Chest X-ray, PA view. Patient: 58 years old, sex M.
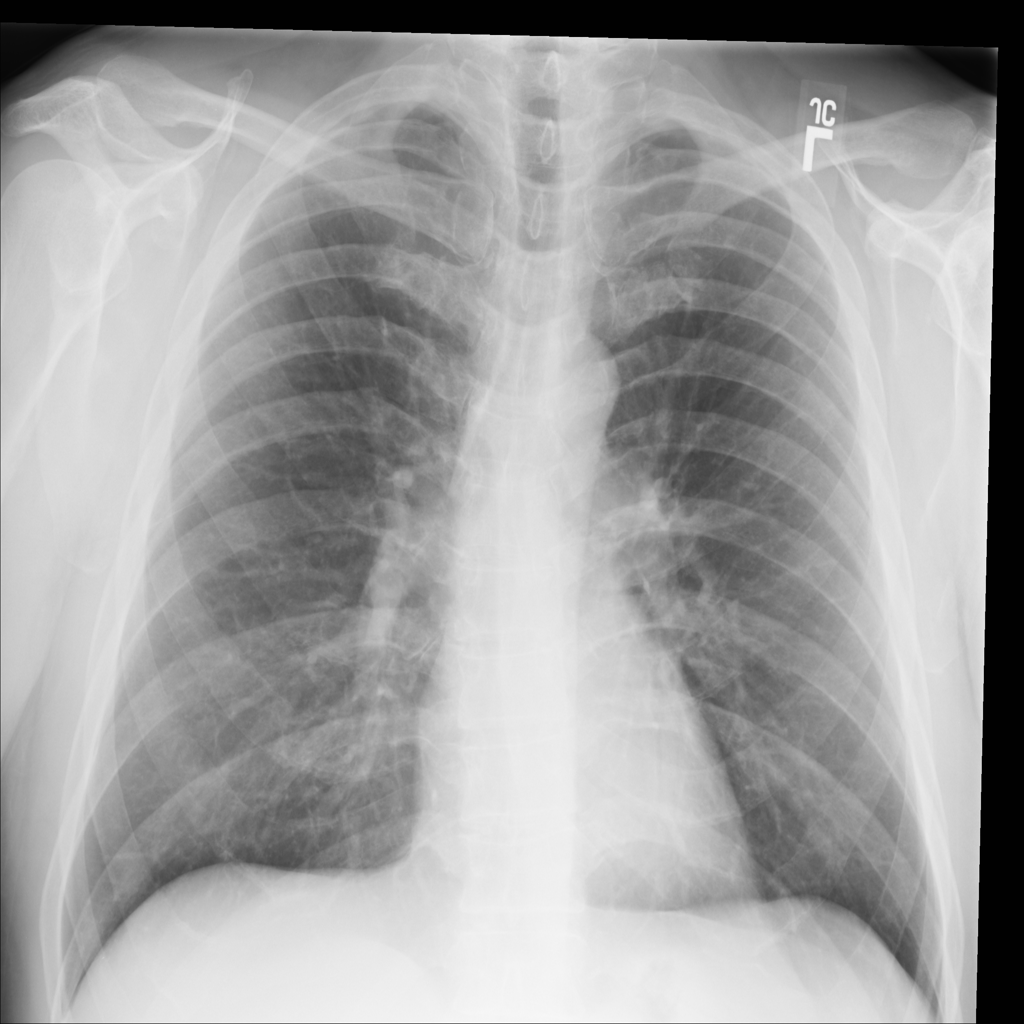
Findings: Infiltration